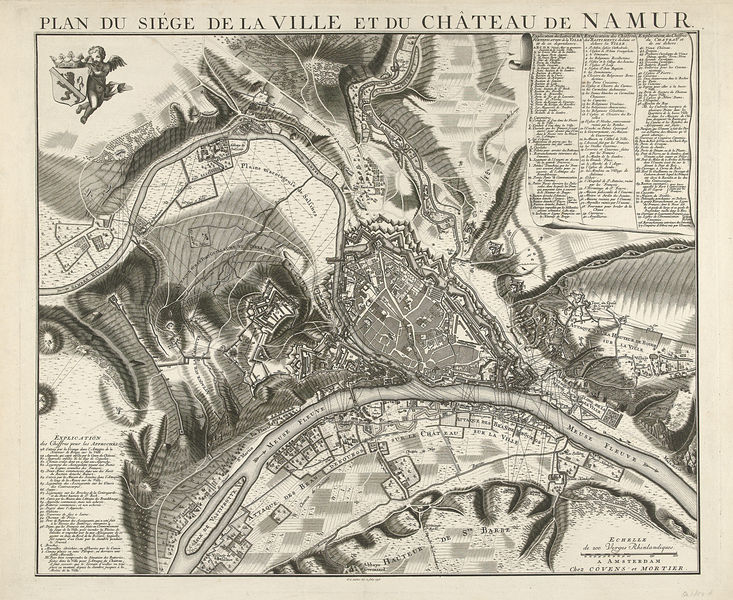
Titel: Beleg van Namen
Künstler: Frans de Bakker
Standort: Amsterdam
Institution: Rijksmuseum
Schlagwörter: fleuve, ville, carte, plan, rivière, guerre, armée, siège, île, positions, namur, fortifications, frotifications